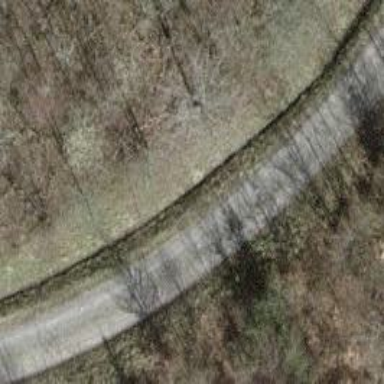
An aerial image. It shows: Track with fine gravel surface of grade2.